Question: '''
public View onCreateView(LayoutInflater inflater, @Nullable ViewGroup container, @Nullable Bundle savedInstanceState) {
View v = inflater.inflate(R.layout.activity_course_fragment, null);
textView=v.findViewById(R.id.list);
final DatabaseReference rootRef = FirebaseDatabase.getInstance().getReference();
Query usersQuery = rootRef.child("Users").orderByChild("name").equalTo("ANAND");
ValueEventListener valueEventListener = new ValueEventListener() {
@Override
public void onDataChange(DataSnapshot dataSnapshot) {
for(final DataSnapshot ds : dataSnapshot.getChildren()) {
String course = ds.child("course").getValue(String.class);
Log.d(TAG, course);
Query courseRef = rootRef.child("Course").orderByChild("name").equalTo(course);
ValueEventListener eventListener = new ValueEventListener() {
@Override
public void onDataChange(DataSnapshot dataSnapshot) {
for (DataSnapshot ds : dataSnapshot.getChildren()) {
String name = ds.child("name").getValue(String.class);
final String url = ds.child("url").getValue(String.class);
Log.d(TAG, name + " / " + url);
textView.setText(name);
textView.setOnClickListener(new View.OnClickListener() {
@Override
public void onClick(View view) {
Intent intent = new Intent(Intent.ACTION_VIEW);
intent.setData(Uri.parse(url));
startActivity(intent);
}
});
}
}
@Override
public void onCancelled(@NonNull DatabaseError databaseError) {
Log.d(TAG, databaseError.getMessage()); //Don't ignore errors!
}
};
courseRef.addListenerForSingleValueEvent(eventListener);
}
}
@Override
public void onCancelled(@NonNull DatabaseError databaseError) {
Log.d(TAG, databaseError.getMessage()); //Don't ignore errors!
}
};
usersQuery.addListenerForSingleValueEvent(valueEventListener);
'''
This code worked perfectly but when i reinstalled this again ,its not working according to my need.I actually needed to display particular course for each user what they registered to . But here only course for "ANAND" is displaying. How can i correct this Problem?

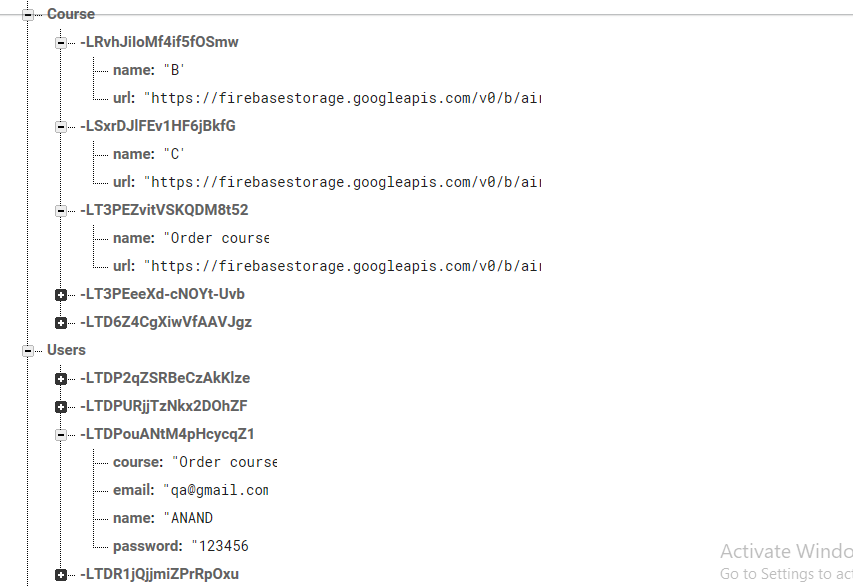
Answer: Given that you start with 'Query usersQuery = rootRef.child("Users").orderByChild("name").equalTo("ANAND");' it makes sense that only the course for 'ANAND' is displayed.
To show the same for all users, remove your condition:
'''
Query usersQuery = rootRef.child("Users");
'''
If the rest of your code works already, it will keep working with this change.